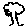
Label: tree